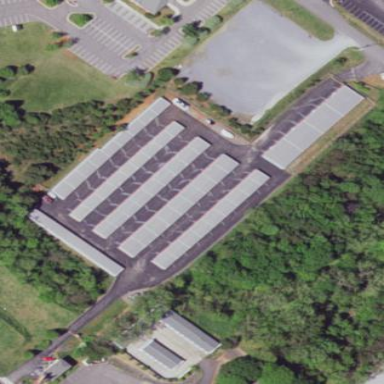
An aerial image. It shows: Building housing storage rental shop.